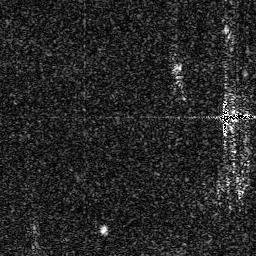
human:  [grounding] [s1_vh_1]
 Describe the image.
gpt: In the satellite image, there is  <ref>1 small ship </ref> <box>[[84, 43, 98, 47, 0]]</box> located at right.